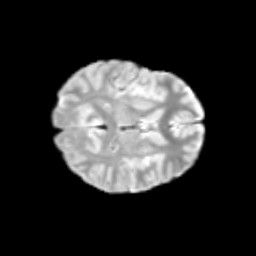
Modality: T2w
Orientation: axial
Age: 12
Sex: male
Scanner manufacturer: siemens
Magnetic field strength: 3 T
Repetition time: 3.8 s
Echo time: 0.07 s